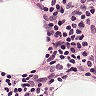
Metastatic tissue present: no